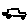
Label: car